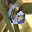
Label: 6